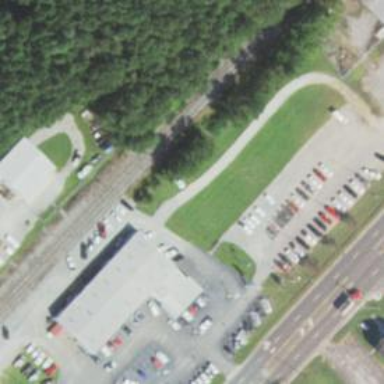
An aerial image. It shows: Railway siding for service.